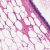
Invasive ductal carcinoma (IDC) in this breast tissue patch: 0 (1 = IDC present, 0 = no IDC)